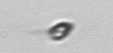
Label: Pyramimonas